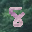
Label: 8